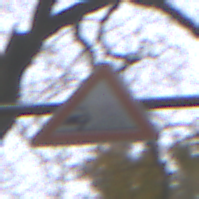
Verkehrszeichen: SplittSchotter
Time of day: Midday
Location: Outdoor (Nature)
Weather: Overcast
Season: Autumn
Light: Natural